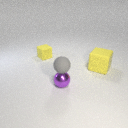
large yellow rubber cube to the right of small yellow rubber cube